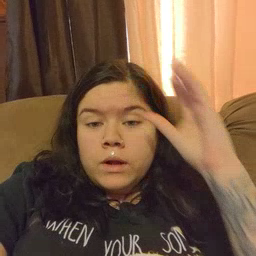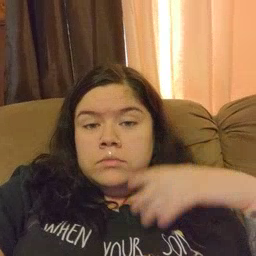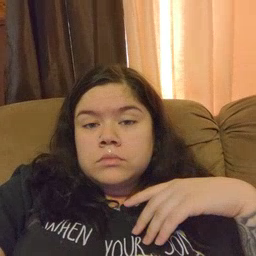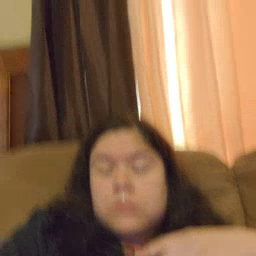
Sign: boy